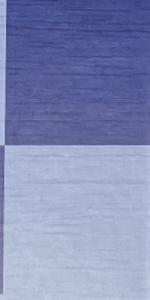
Label: Empty